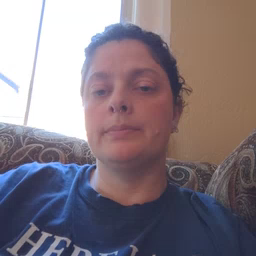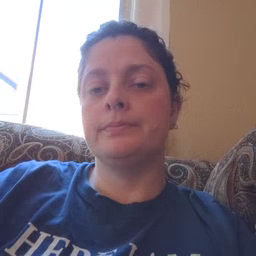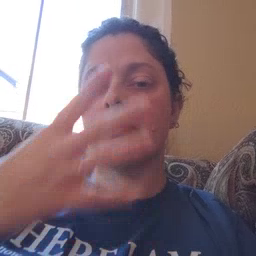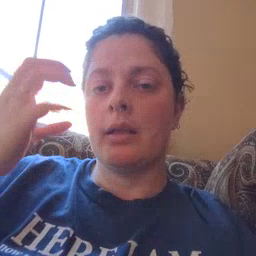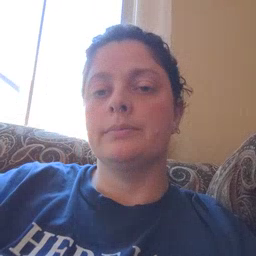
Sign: mad